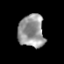
Tissue: prostate
Cell type: T cells
Senescence score: 0.3573
Nuclear area (px): 828
Mean DAPI intensity: 151.511